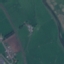
Land use / land cover: Pasture